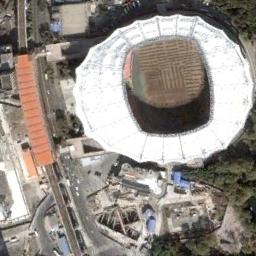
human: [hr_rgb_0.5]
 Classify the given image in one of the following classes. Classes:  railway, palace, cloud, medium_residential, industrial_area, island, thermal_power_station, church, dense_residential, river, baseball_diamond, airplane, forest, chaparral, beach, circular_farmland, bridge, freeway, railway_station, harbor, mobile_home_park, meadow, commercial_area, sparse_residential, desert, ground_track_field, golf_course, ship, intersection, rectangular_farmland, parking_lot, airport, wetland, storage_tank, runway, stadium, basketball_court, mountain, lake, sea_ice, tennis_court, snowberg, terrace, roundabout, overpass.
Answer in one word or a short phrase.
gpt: stadium